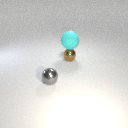
small brown metal sphere to the right of small gray metal sphere